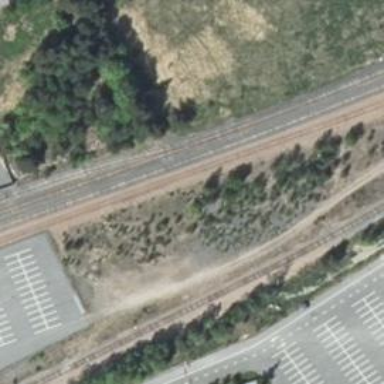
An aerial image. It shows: Site related to railway infrastructure.